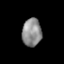
Tissue: lung
Cell type: Epithelial cells
Senescence score: 0.1956
Nuclear area (px): 530
Mean DAPI intensity: 140.772